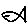
Label: fish